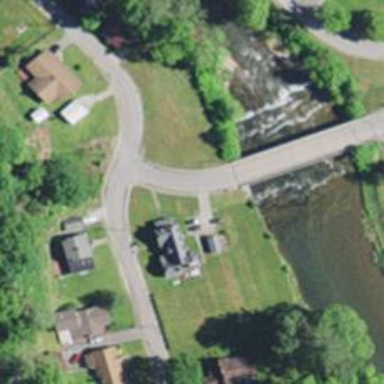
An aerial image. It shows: Residential road with bridge.